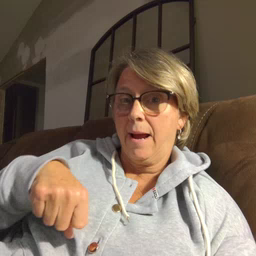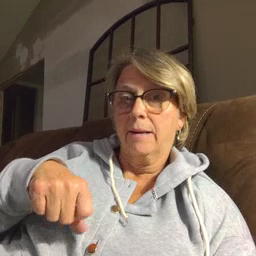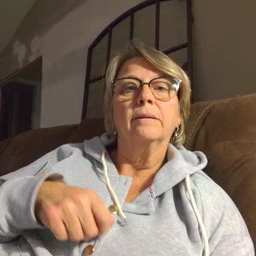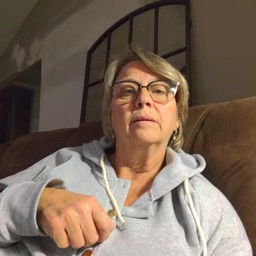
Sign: can